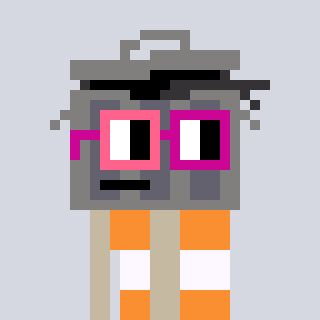
a pixel art character with square pink and red glasses, a trashcan-shaped head and a bege-colored body on a cool background